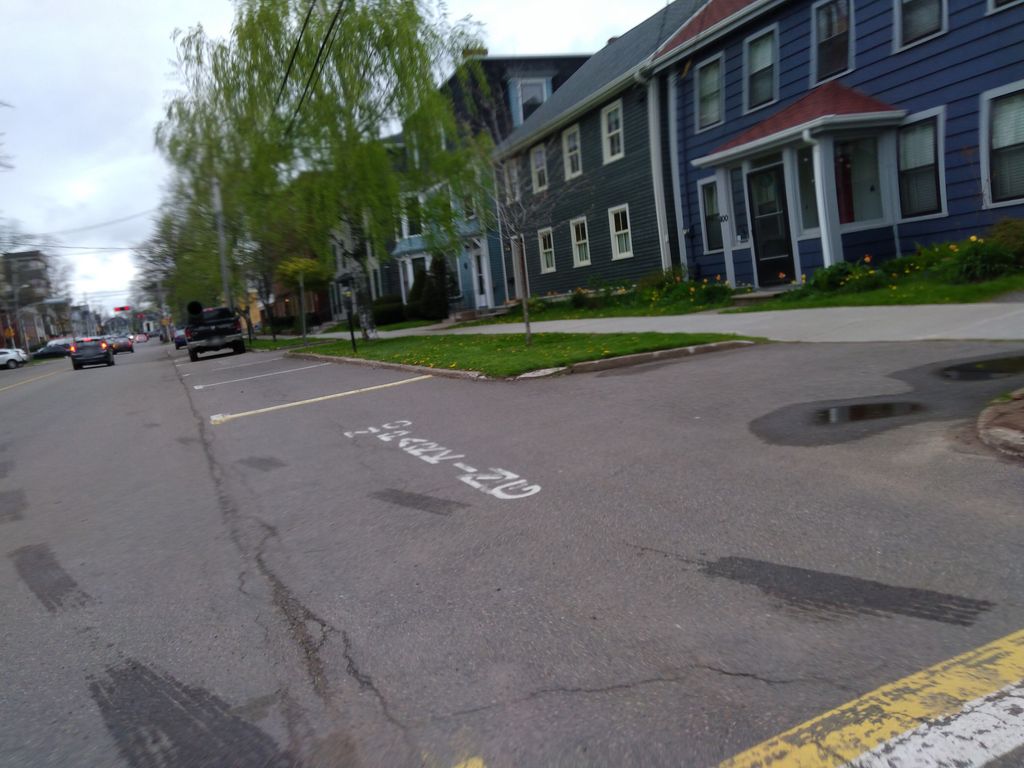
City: charlottetown